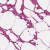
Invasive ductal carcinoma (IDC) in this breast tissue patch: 0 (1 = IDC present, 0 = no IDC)